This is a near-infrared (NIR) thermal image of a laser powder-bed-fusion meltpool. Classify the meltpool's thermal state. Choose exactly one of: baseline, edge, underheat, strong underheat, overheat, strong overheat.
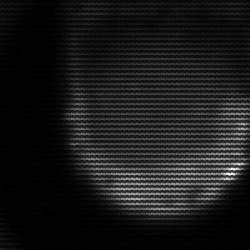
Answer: edge